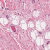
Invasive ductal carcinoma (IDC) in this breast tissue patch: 0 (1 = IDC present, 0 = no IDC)